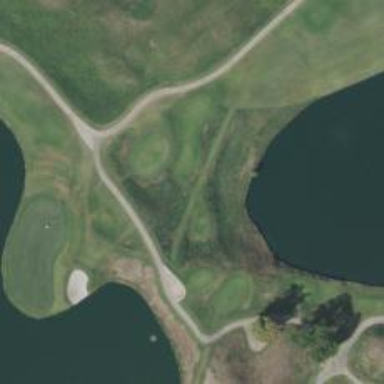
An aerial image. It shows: Path used for both walking and golf.